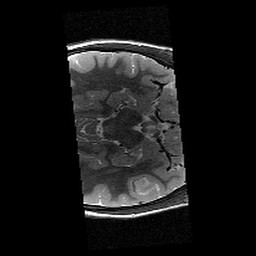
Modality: T2w
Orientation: axial
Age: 11
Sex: female
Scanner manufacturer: siemens
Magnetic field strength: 3 T
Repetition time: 9.23 s
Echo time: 0.067 s